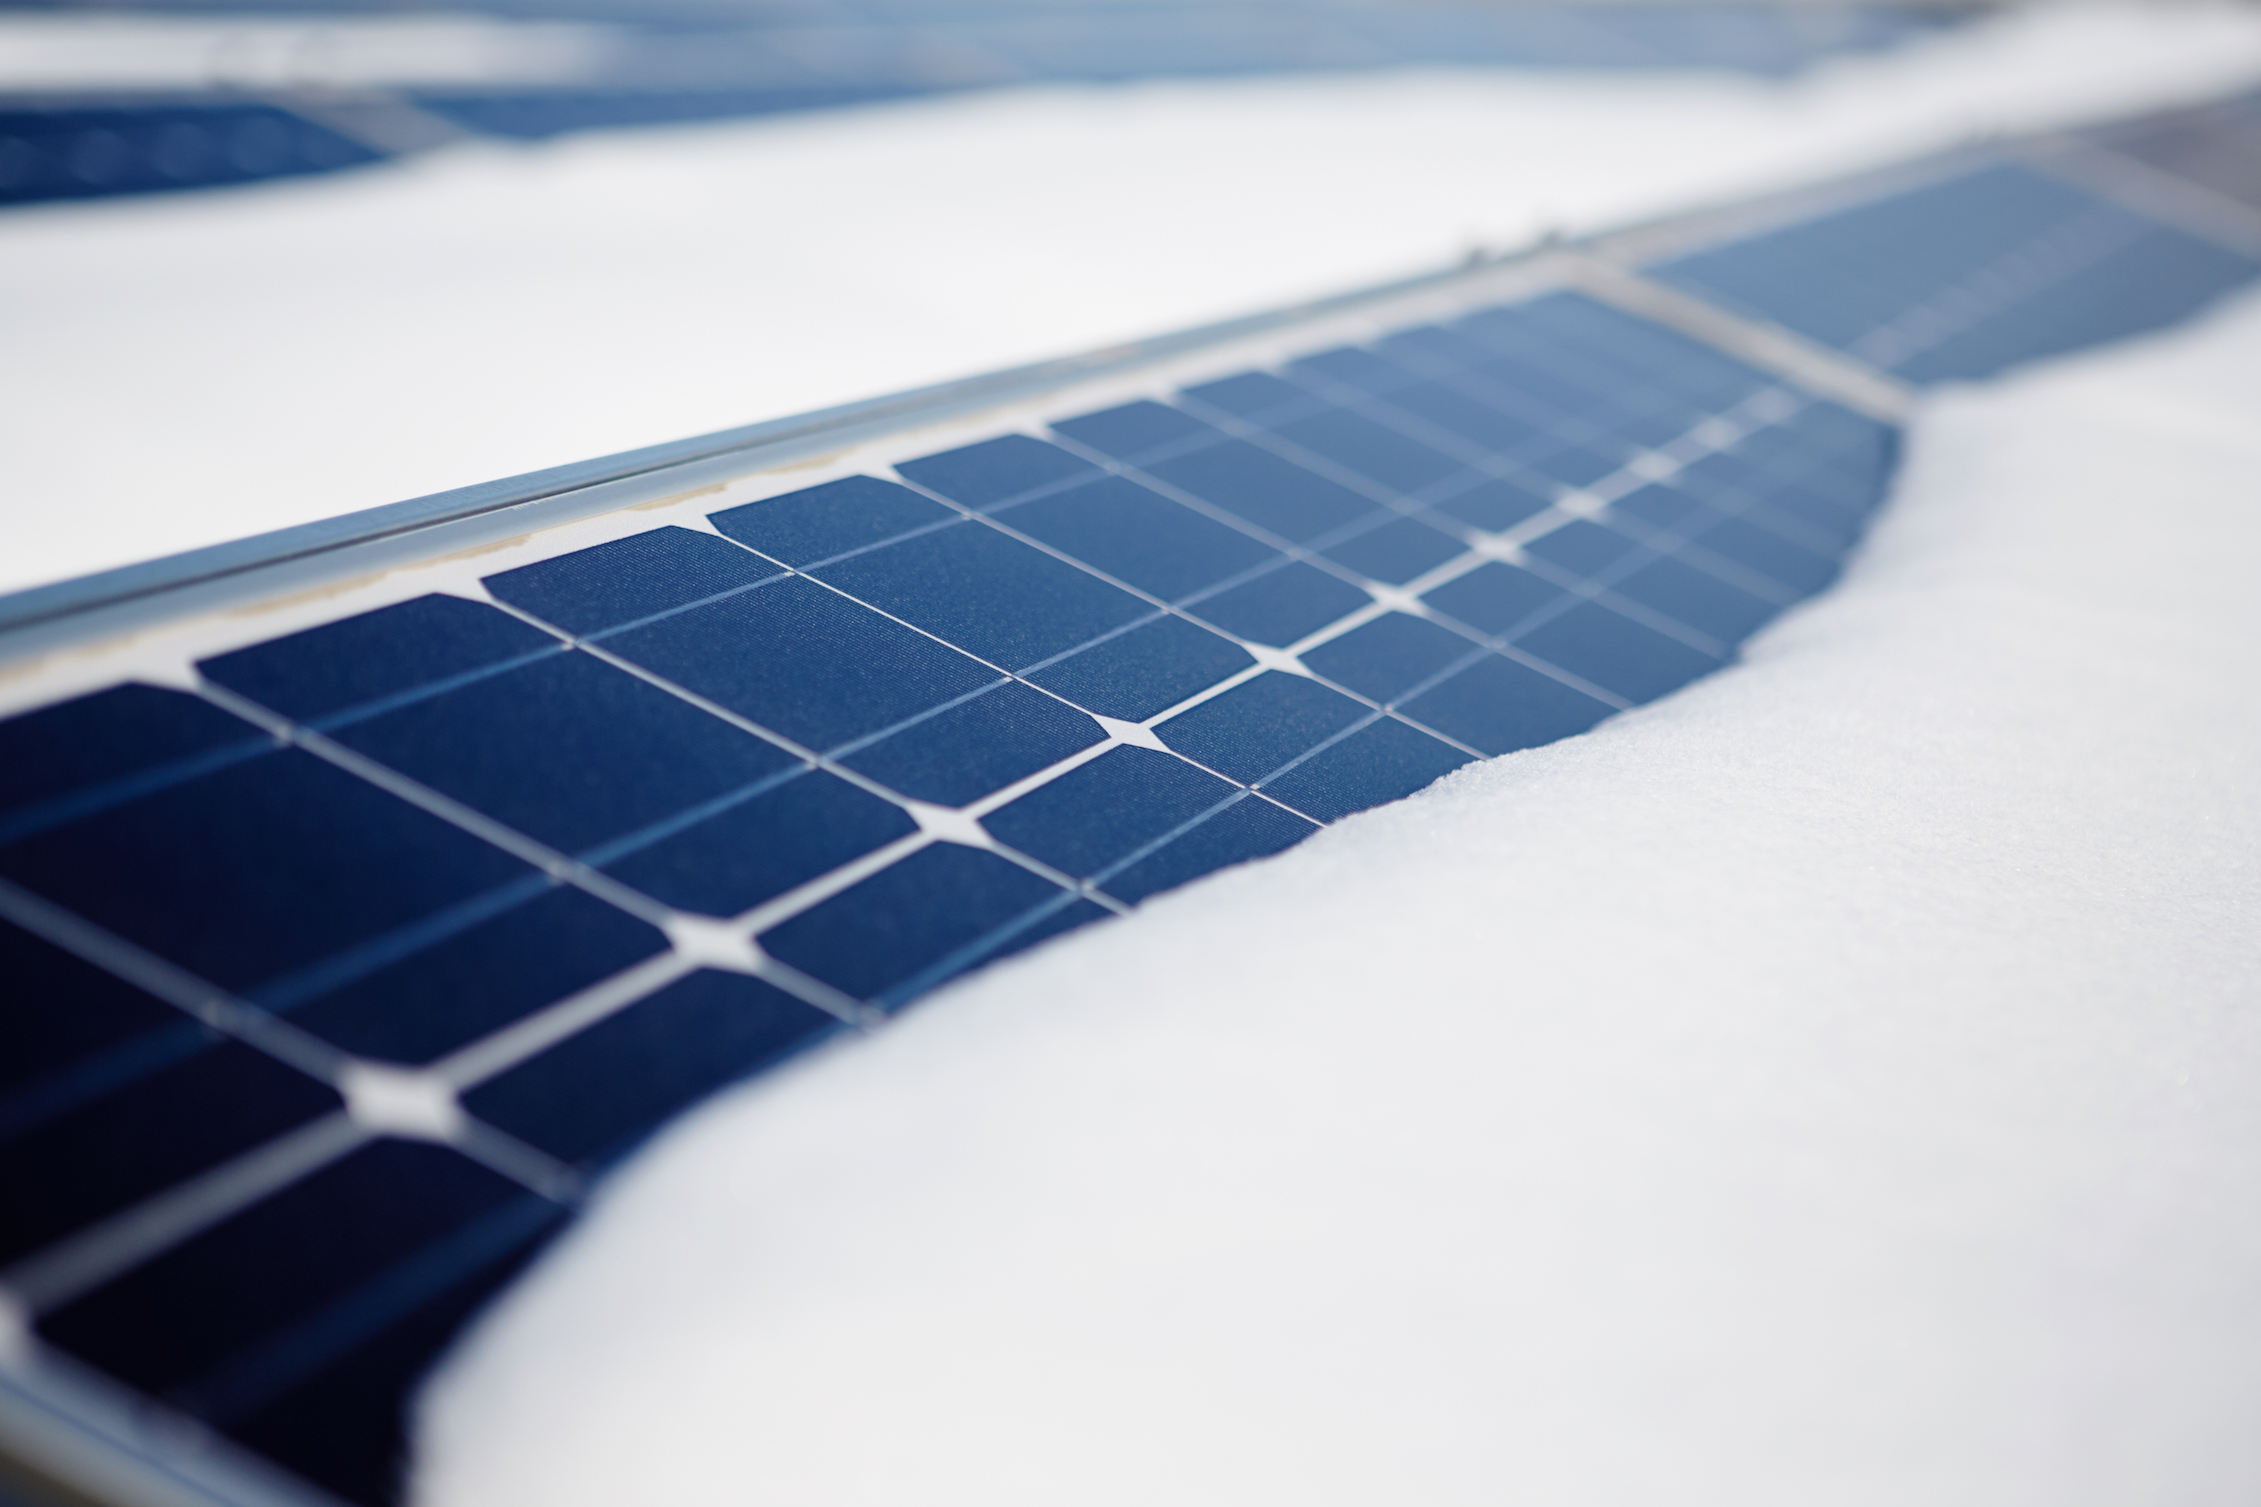
Label: Snow-Covered